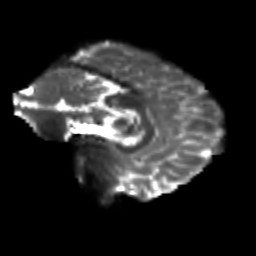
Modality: T2w
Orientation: sagittal
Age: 28
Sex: female
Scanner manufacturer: siemens
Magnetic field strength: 3 T
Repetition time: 3.5 s
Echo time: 0.113 s